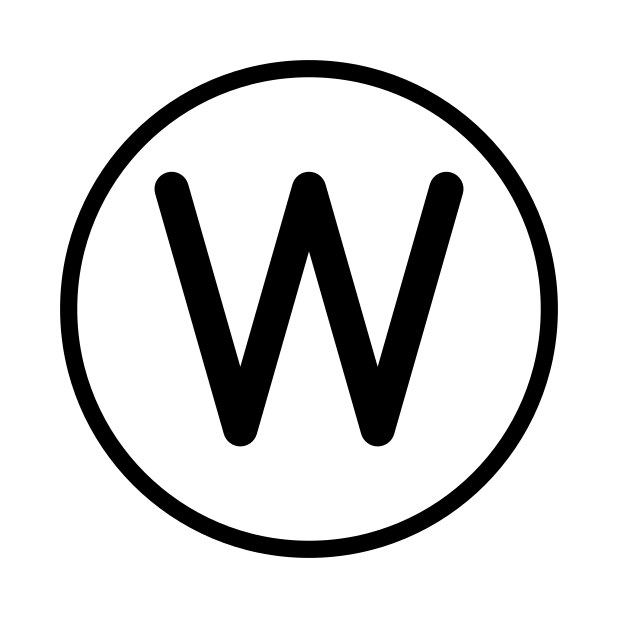
Emoji: 🇼
Name: regional indicator symbol letter w
Unicode: 0x1f1fc